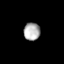
Tissue: lung
Cell type: Others
Senescence score: 0.1897
Nuclear area (px): 284
Mean DAPI intensity: 174.123